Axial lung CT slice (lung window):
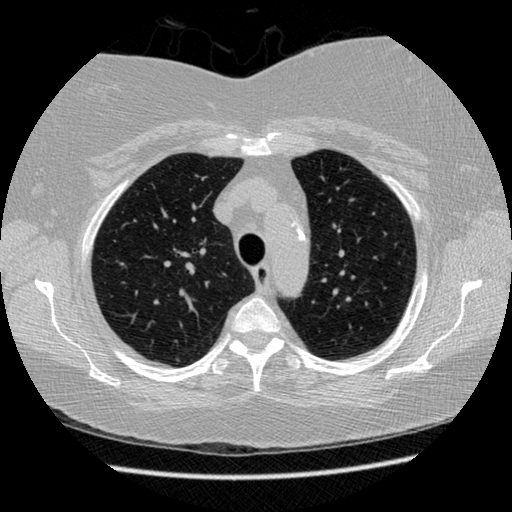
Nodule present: no